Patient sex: M
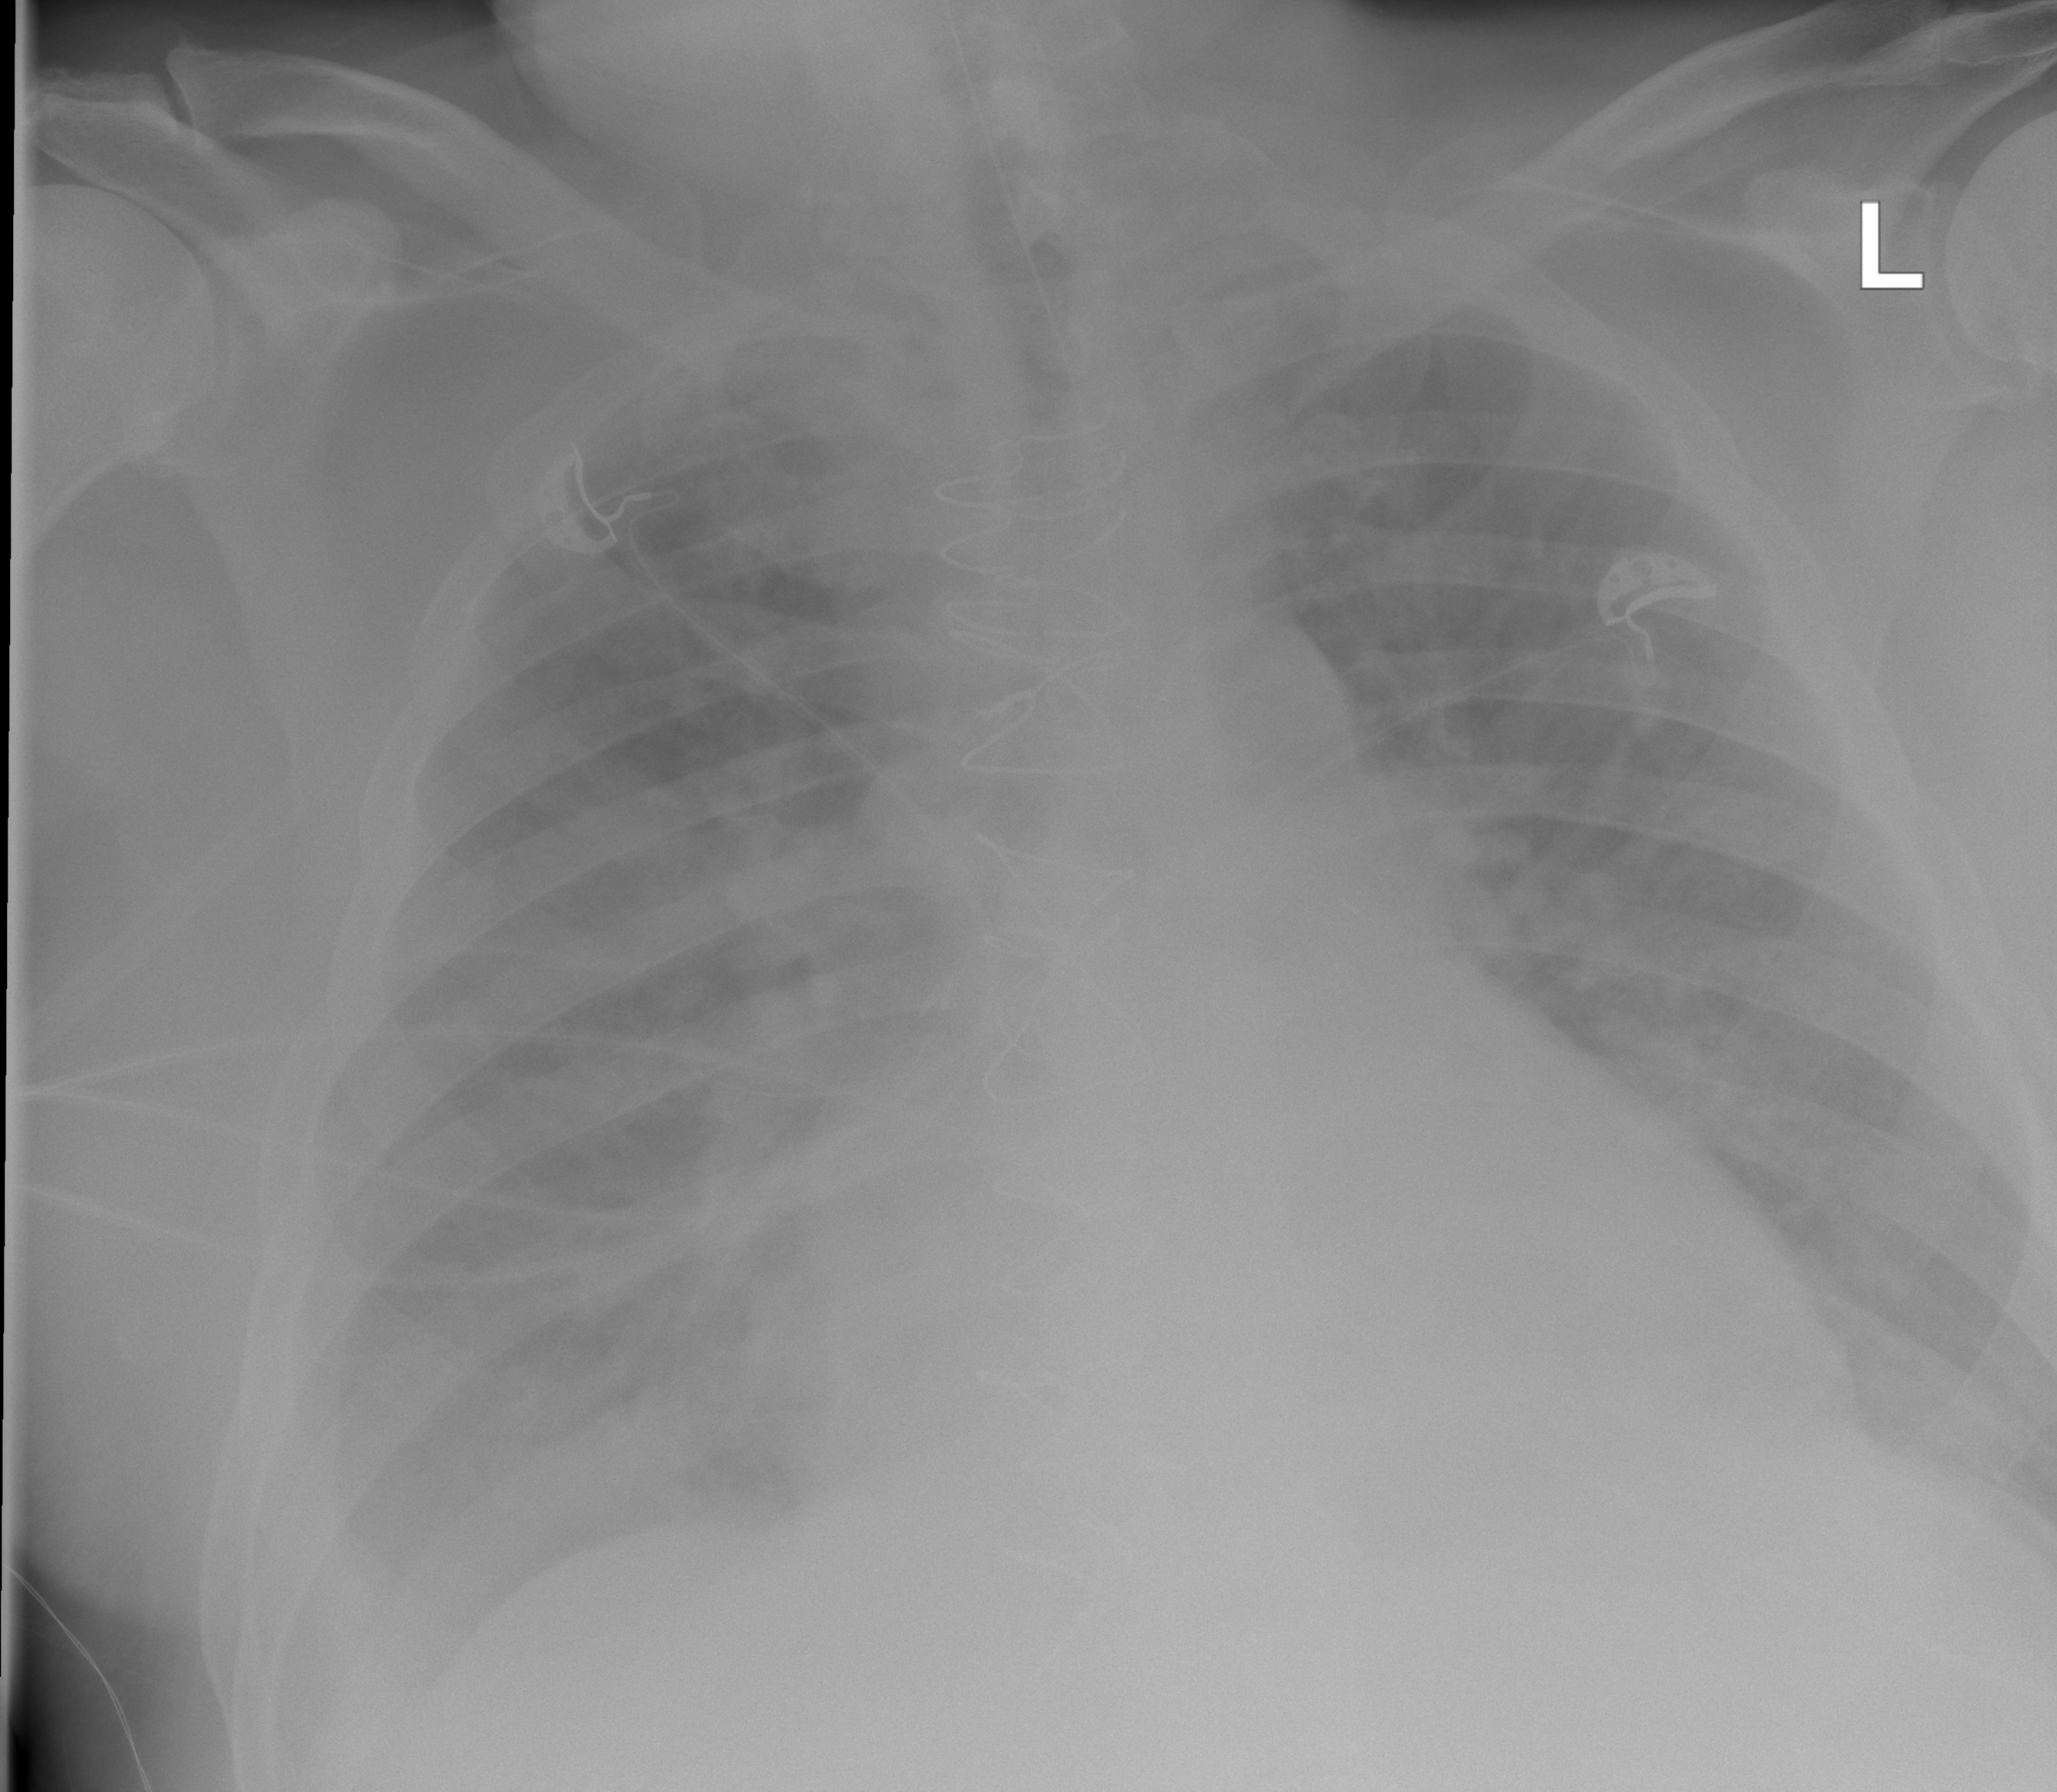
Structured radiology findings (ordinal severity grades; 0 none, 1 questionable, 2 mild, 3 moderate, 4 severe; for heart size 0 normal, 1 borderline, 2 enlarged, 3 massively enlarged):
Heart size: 2
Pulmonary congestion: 3
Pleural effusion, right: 2
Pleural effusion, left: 0
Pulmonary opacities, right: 2
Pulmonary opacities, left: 2
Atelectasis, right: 2
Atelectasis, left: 2